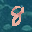
Label: 8